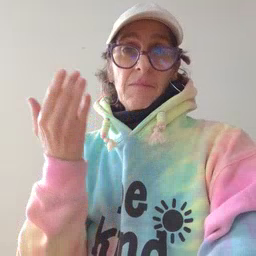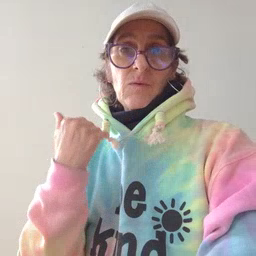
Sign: before